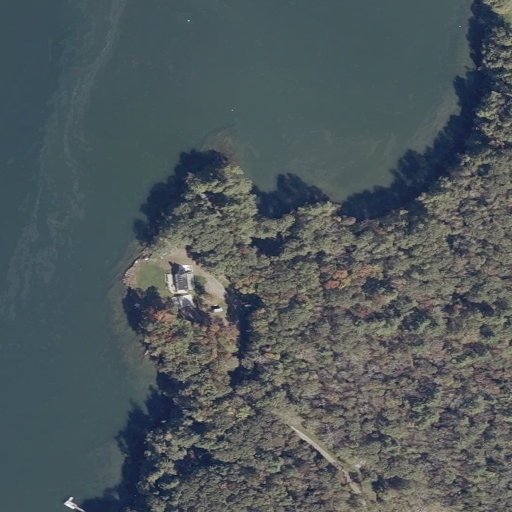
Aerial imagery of cape in Maine named Jordan Point containing open water, mixed forest, open development, evergreen forest, herbaceous wetlands, and grassland